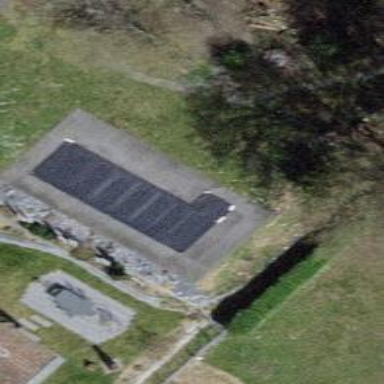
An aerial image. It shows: Swimming pool located in leisure land.